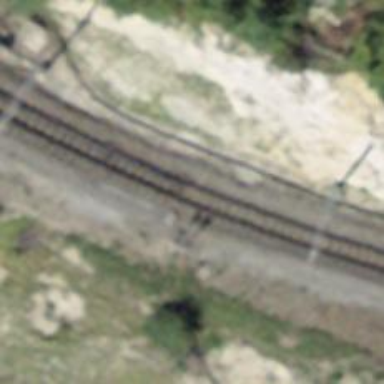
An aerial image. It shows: Railway switch.